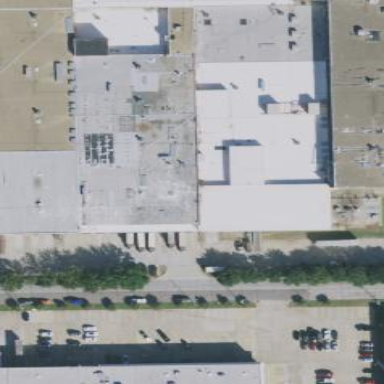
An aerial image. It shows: Industrial building that houses furniture shop.